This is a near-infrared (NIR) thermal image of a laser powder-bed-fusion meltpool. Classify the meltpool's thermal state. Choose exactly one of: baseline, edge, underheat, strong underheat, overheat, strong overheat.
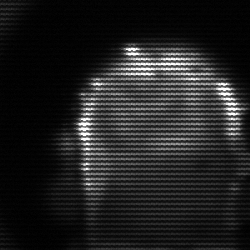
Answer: baseline